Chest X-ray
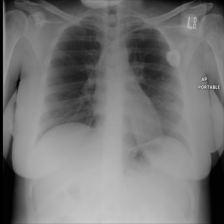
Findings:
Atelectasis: negative
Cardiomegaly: negative
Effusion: negative
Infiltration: negative
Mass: negative
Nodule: negative
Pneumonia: negative
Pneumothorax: negative
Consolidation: negative
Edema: negative
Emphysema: negative
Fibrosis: negative
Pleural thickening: negative
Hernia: negative